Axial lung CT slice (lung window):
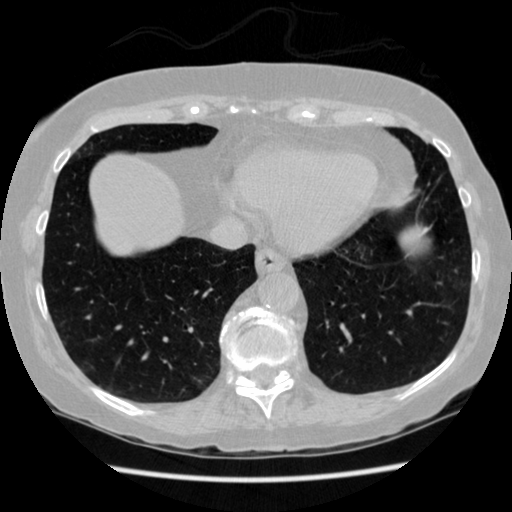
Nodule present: no